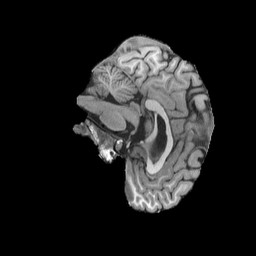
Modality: T1w
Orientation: sagittal